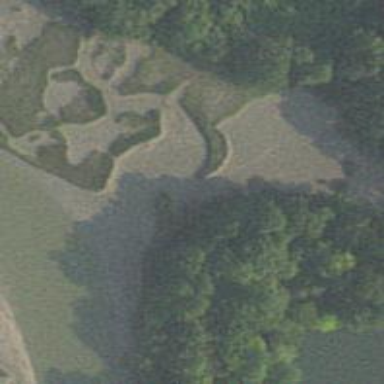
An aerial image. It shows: Bird hide located in leisure land.